Interaction volume radius: 5 \u00c5
Interaction volume height: 15 \u00c5
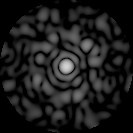
Disorder parameter: 0.8774